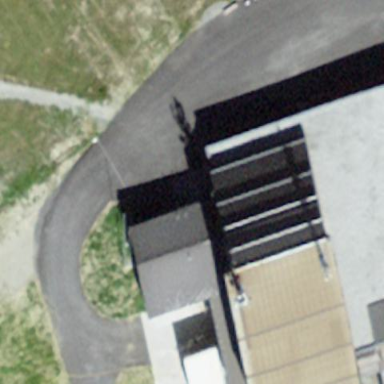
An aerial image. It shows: Train station building.